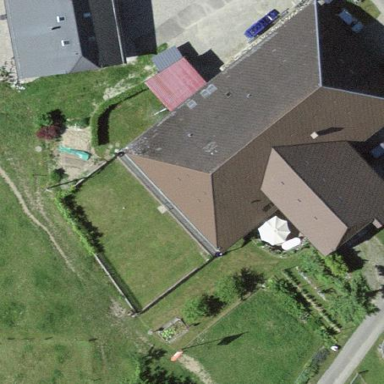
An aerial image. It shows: Residential building.